Field crop: tomato
Growth stage: 1
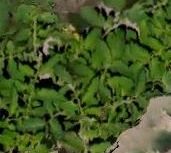
Species: tomato